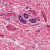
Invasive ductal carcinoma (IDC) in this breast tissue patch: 0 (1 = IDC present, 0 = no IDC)